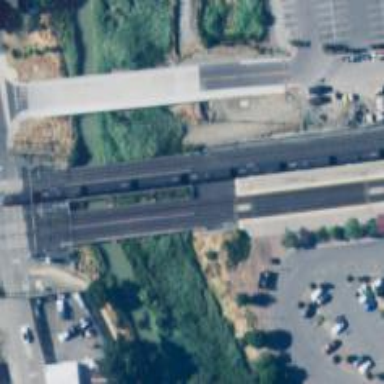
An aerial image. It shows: Bridge supported by pillars.